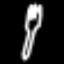
Label: fork